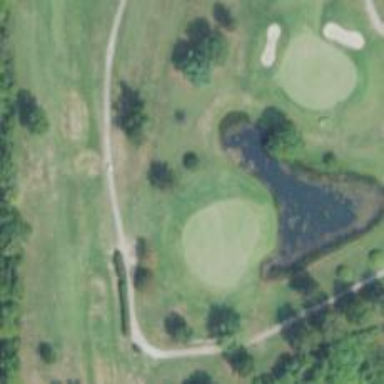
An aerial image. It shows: View of golf hole.